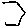
Label: hexagon